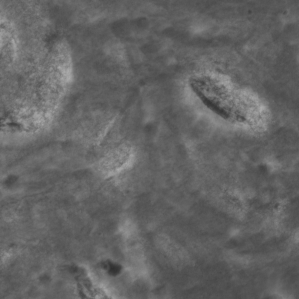
Label: non_frost